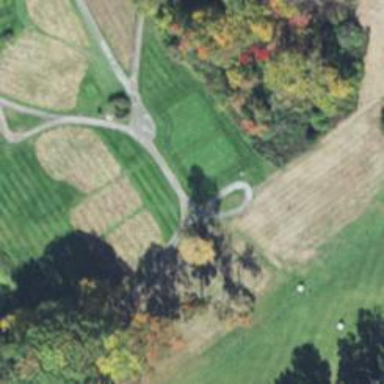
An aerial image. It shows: Path used for both walking and golf.